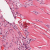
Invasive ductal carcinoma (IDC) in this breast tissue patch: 0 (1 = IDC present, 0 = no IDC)